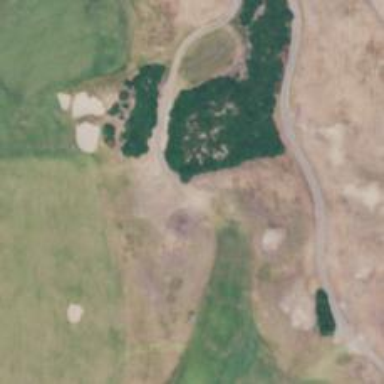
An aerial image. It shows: Path used for both walking and golf.